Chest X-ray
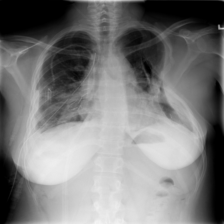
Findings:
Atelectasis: negative
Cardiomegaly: negative
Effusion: positive
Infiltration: negative
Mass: negative
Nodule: negative
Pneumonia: negative
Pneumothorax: positive
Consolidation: negative
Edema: negative
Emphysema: negative
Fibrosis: negative
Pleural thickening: positive
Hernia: negative